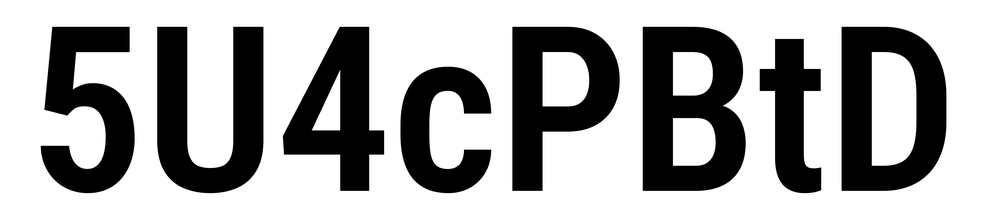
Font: Roboto_Condensed_SemiBold